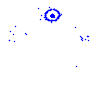
Particle: kaon